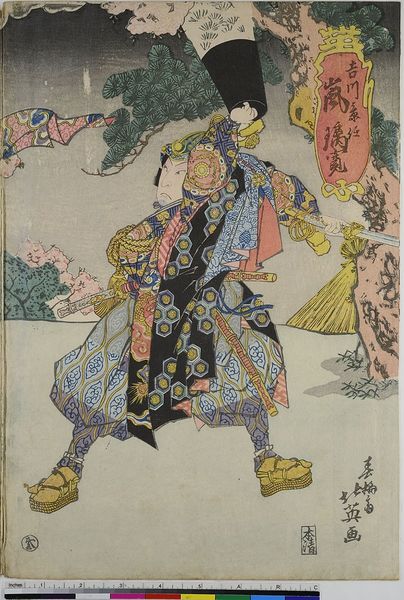
Titel: Der Schauspieler Arashi Rikan II als Yoshikawa Kageto
Künstler: Shunbaisai Hokuei
Standort: Hamburg
Institution: Museum für Kunst und Gewerbe Hamburg
Schlagwörter: theater, holzschnitt, druckgraphik, druckgrafik, zeit, schauspieler, farbholzschnitt, schauspielerin, kabuki, edo, reproduktionen, druckerzeugnisse, theateraufführung, ukiyo